Question: ## Introduction
I'm maintaining a legacy ASP.NET 3.5 application that queries Active Directory. The application uses "Integrated Windows Authentication" and is designed to connect to Active Directory using its own security context rather than a dedicated username and password.
Here is the relevant code.
'''
using (DirectoryEntry root = new DirectoryEntry())
using (DirectorySearcher searcher = new DirectorySearcher(root))
{
searcher.Filter = string.Format("(&(samAccountName={0})(objectClass=user)(objectCategory=person))", userName.Trim());
SearchResultCollection results = searcher.FindAll();
}
'''
Although it uses ASP.NET 3.5, it needs to be runnable from an ASP.NET 4.0 application pool due to existing infrastructure constraints.
## Problem
The call to 'FindAll' throws the following exception under certain circumstances:
> System.DirectoryServices.DirectoryServicesCOMException (0x80072020): An operations error occurred.
When I inspect the exception object with the Visual Studio debugger, the 'ExtendedErrorMessage' property contains more detailed information:
> 000004DC: LdapErr: DSID-0C0906E8, comment: In order to perform this operation a successful bind must be completed on the connection., data 0, v1db1
The following screenshot shows what this looks like in Visual Studio's debugger:

## What Works
I've found some work-arounds to make this work, but none of them are acceptable to me:
1. Disabling Integrated Windows Authentication and instead using Basic Authentication.
2. In IIS, running the application under ASP.NET 2.0 with the Network Service account and ASP.NET impersonation disabled.
3. Only accessing the application from the web server, using localhost as the host name.
4. Using ASP.NET impersonation with a hard-coded account in web.config.
## What Doesn't Work
I've found some suggestions from the Internet, but none of them completely resolved the problem:
1. Using HostingEnvironment.Impersonate().
2. Disabling impersonation.
## What I Want
I would like to make this work without having to reconfigure anything in Active Directory. It works fine under certain IIS configuration as shown above, so I believe it should be possible to make it work by reconfiguring the application or IIS (except for changing the .NET framework version).
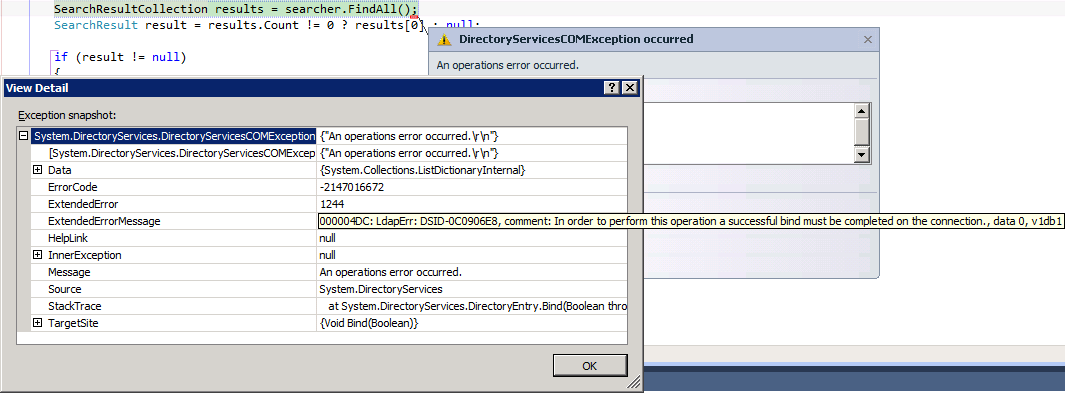
Answer: I believe the problem had multiple causes:
1. Use of ASP.NET impersonation.
2. Running the ASP.NET 3.5 application under an ASP.NET 4.0 application pool.
To resolve the second one, upgrade the application to ASP.NET 4.0 or configure IIS to use ASP.NET 2.0.